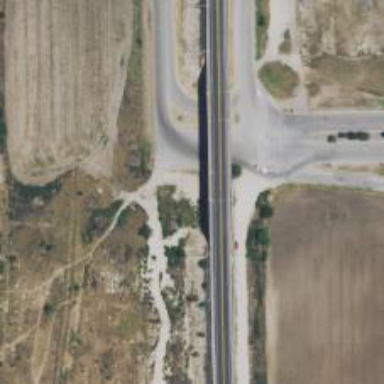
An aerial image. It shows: Trunk link highway.